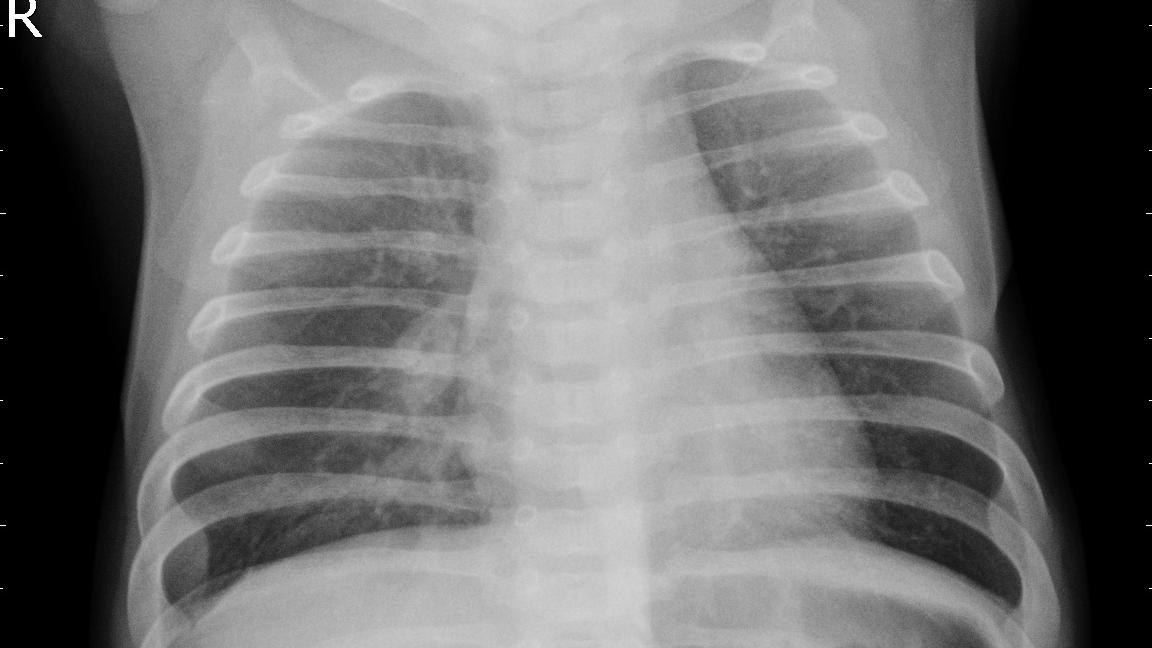
Diagnosis: PNEUMONIA